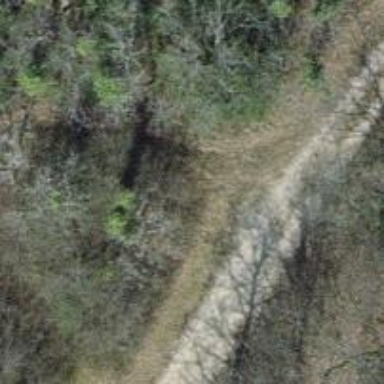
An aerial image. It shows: Path on the ground.